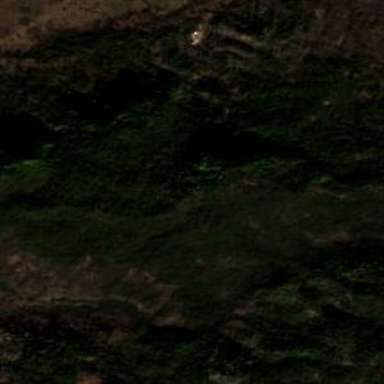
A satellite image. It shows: Forest area.